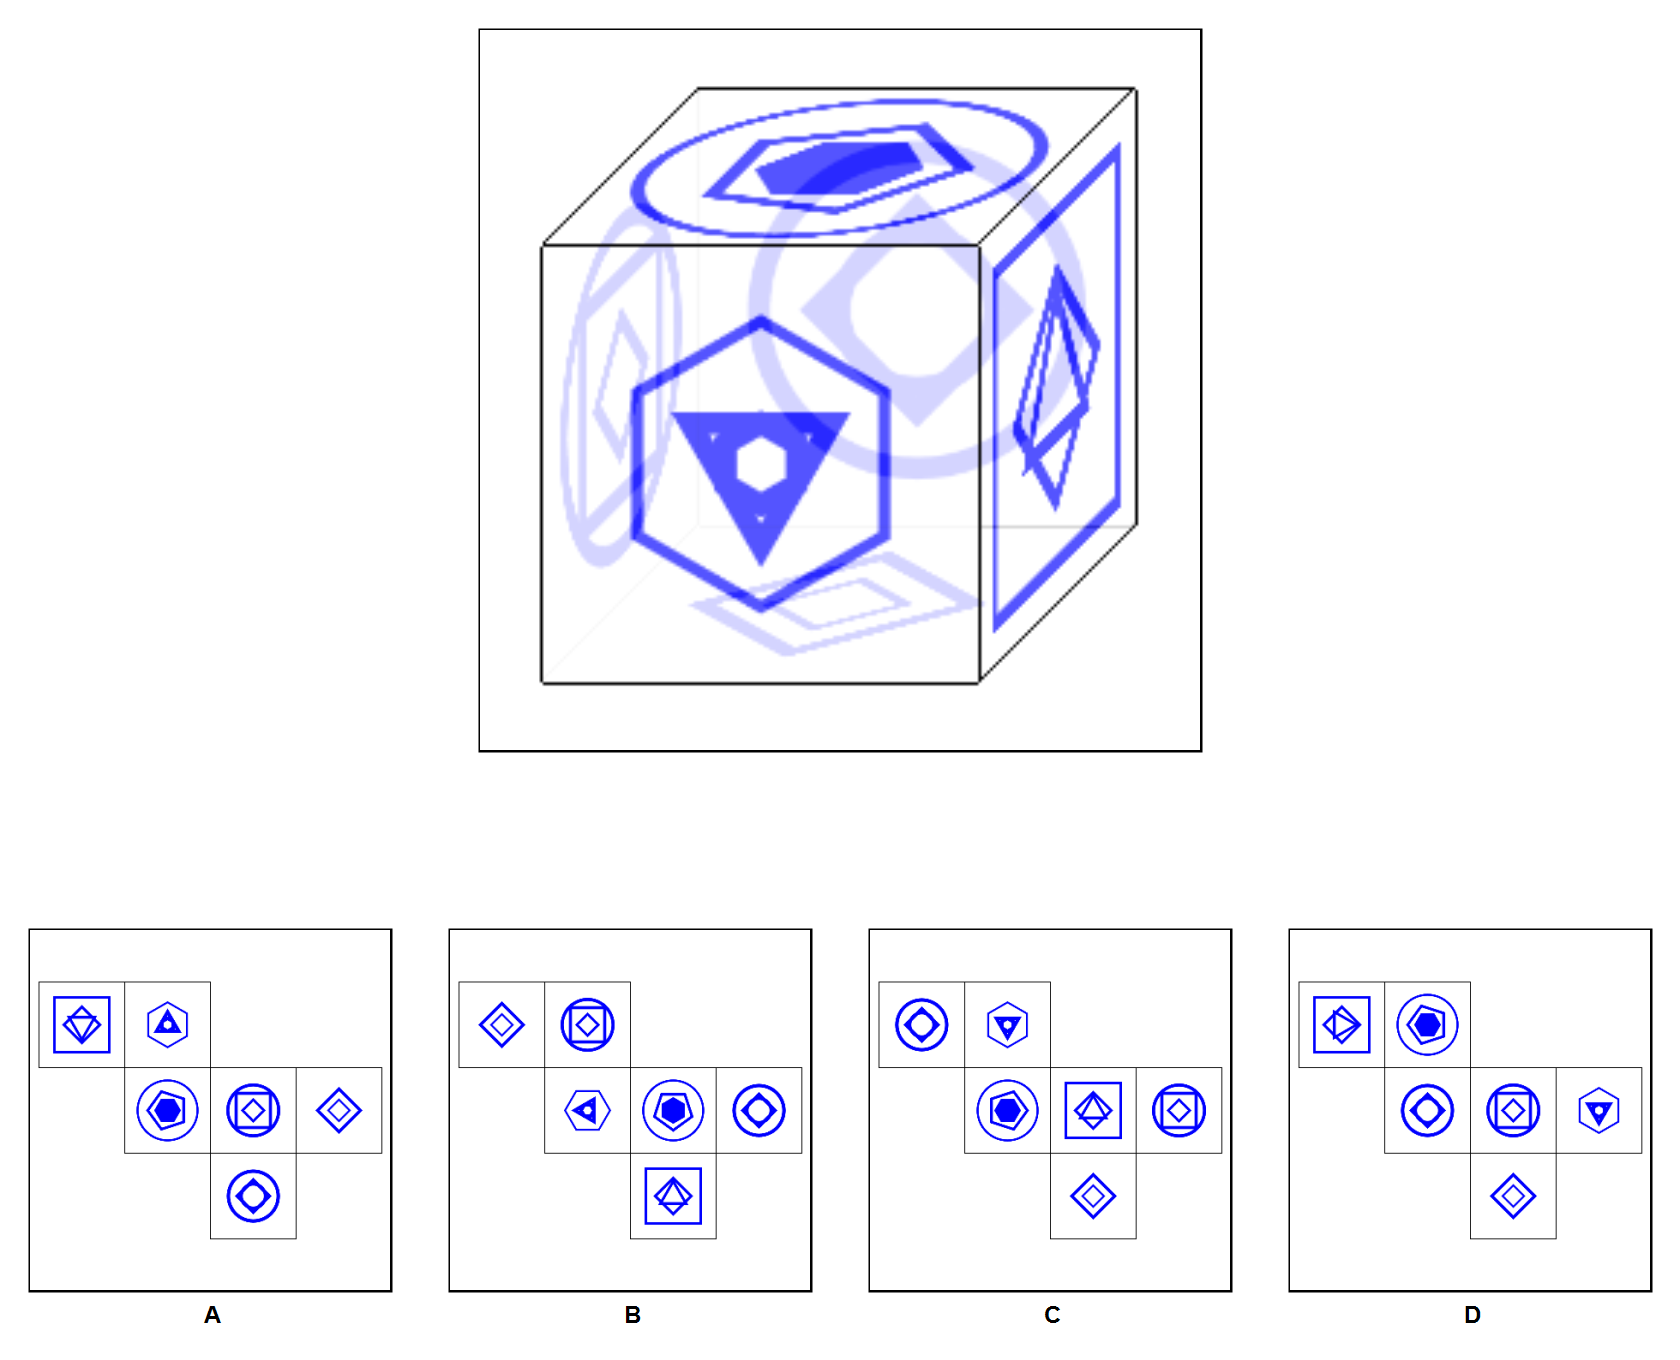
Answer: C